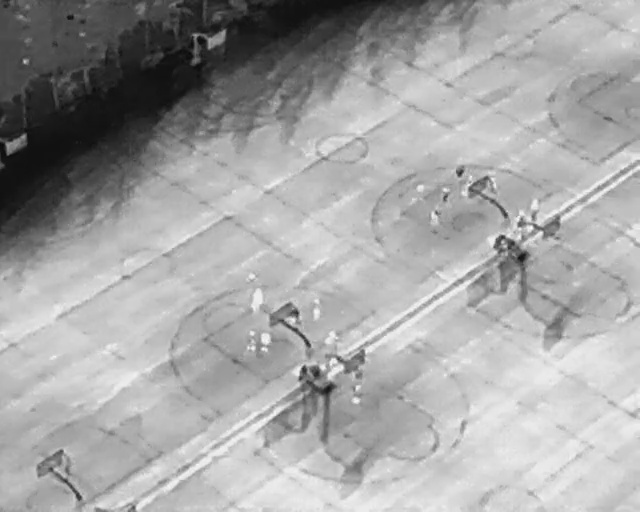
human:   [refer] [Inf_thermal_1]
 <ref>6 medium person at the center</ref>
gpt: <box>[[37, 65, 41, 67, 2], [39, 65, 42, 67, 2], [38, 57, 42, 59, 4], [47, 59, 51, 60, 2], [66, 41, 69, 42, 2], [67, 37, 71, 39, 2]]</box>

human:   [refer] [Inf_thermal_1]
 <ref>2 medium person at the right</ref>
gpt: <box>[[82, 39, 85, 41, 2], [70, 33, 73, 34, 5]]</box>

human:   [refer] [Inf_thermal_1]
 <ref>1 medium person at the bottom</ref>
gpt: <box>[[53, 75, 57, 77, 3]]</box>